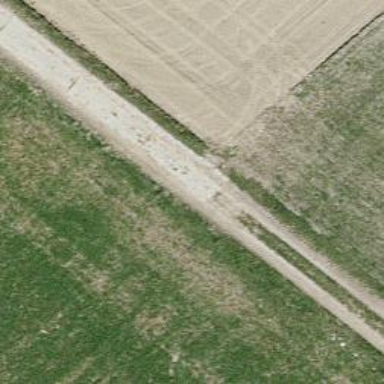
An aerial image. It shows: Concrete track with grade1 tracktype.